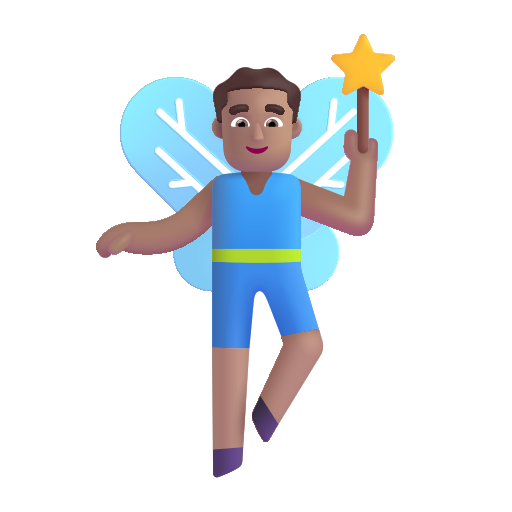
man fairy color